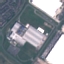
Land use / land cover: Industrial